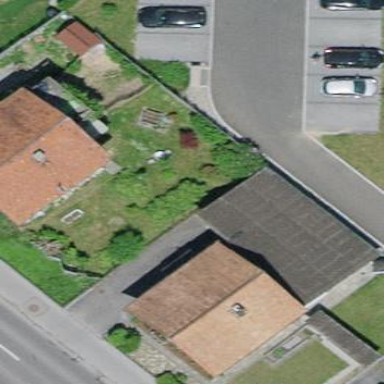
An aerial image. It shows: Garage building.